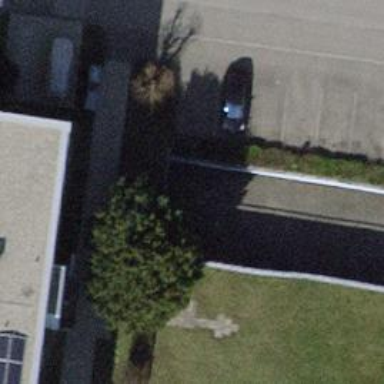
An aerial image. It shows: Parking entrance.